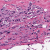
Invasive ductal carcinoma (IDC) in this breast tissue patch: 0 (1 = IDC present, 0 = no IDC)